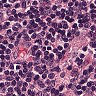
Metastatic tissue present: no